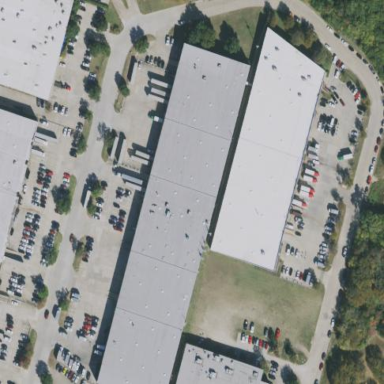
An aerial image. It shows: Warehouse building.